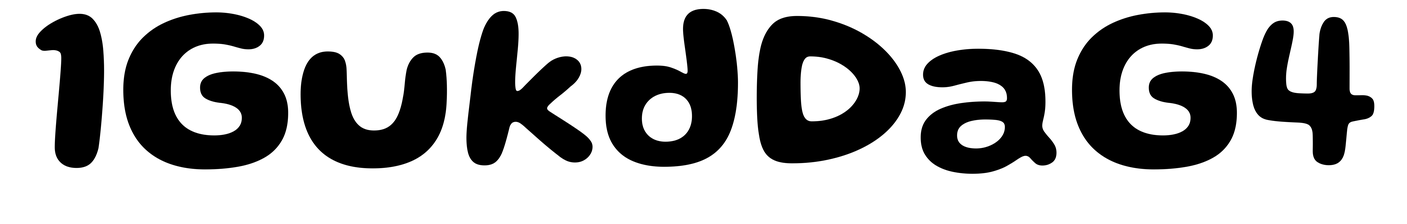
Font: Gluten_SemiBold